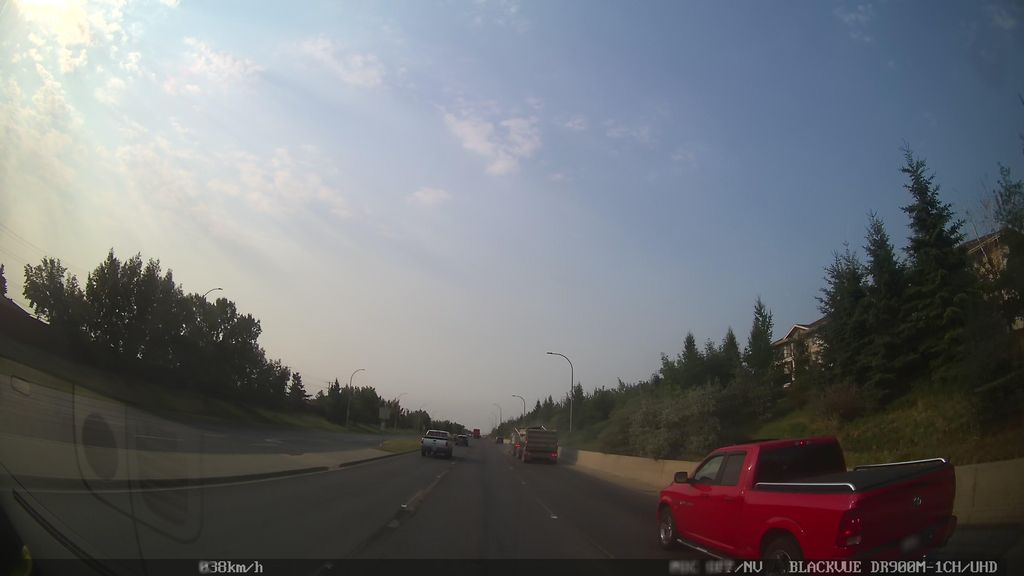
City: edmonton